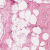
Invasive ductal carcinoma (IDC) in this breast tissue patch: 0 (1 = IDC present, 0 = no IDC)